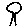
Label: tree